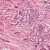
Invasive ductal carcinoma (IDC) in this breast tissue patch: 1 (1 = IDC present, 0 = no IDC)